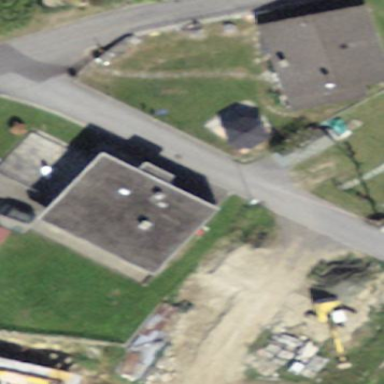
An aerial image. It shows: Residential building.